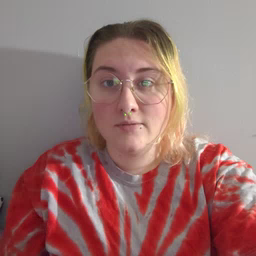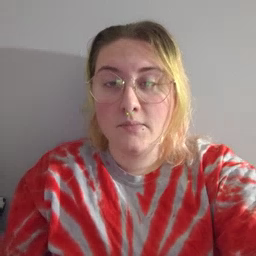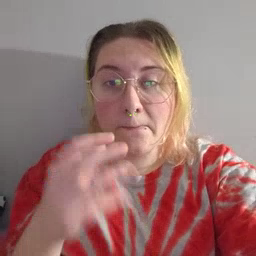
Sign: milk